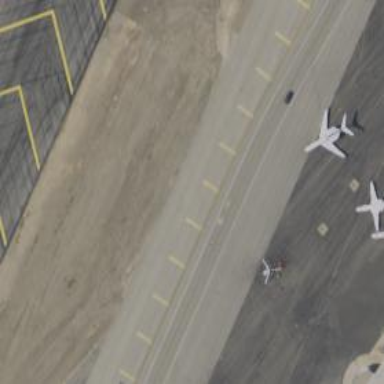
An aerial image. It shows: Asphalt taxiway at the airport.